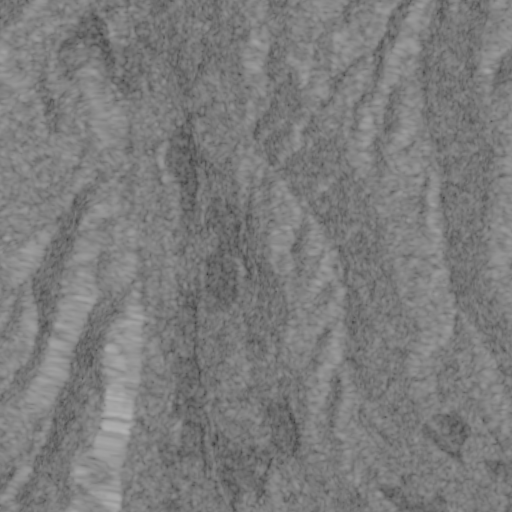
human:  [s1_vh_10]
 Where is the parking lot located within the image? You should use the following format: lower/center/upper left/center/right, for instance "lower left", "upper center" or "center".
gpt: The parking lot is located in the lower left of the image.
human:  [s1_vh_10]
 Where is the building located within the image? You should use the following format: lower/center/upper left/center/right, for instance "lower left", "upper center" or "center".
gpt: There is no building in the image.

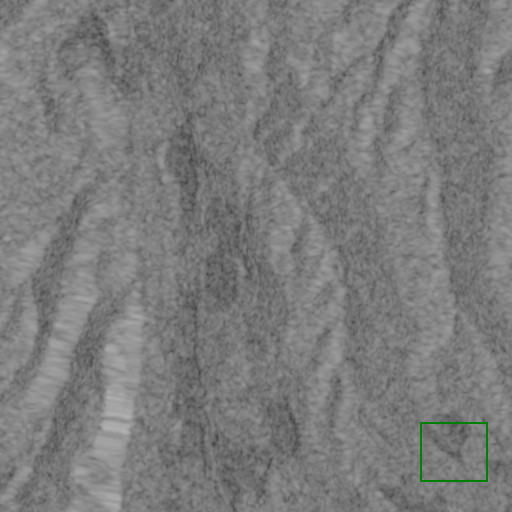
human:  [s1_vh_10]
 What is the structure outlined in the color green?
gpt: The structure outlined in green is a crop field.
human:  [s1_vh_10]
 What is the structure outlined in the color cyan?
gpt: There is no cyan outline.